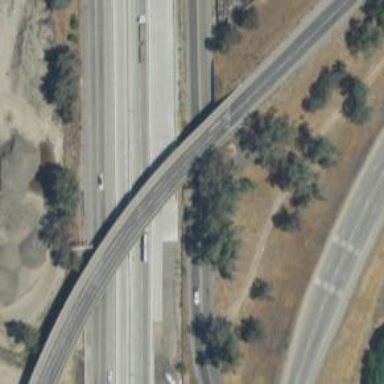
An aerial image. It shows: Bridge over motorway.